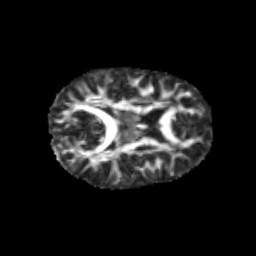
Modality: FA
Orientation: axial
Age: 10
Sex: female
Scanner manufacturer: siemens
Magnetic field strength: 3 T
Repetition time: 3.8 s
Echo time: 0.07 s